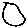
Label: circle